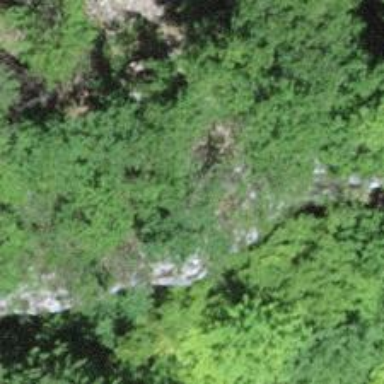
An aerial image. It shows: Cliff in nature.